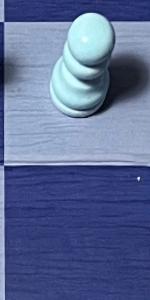
Label: Empty